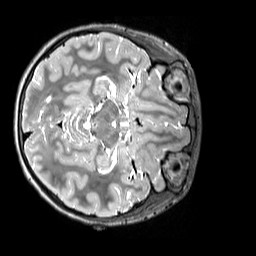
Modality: T2w
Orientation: axial
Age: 11
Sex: female
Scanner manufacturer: siemens
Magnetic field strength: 3 T
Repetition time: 3.2 s
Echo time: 0.408 s